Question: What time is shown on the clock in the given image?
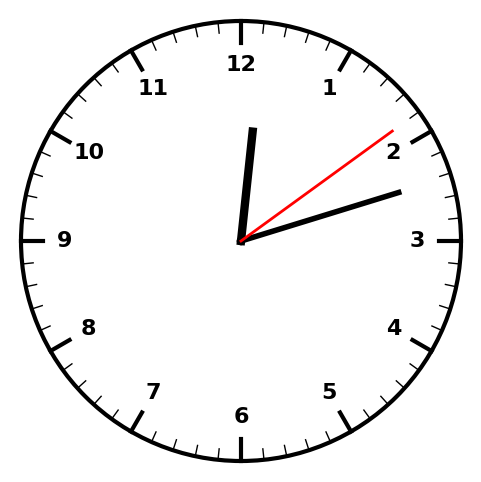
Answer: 12:12:09